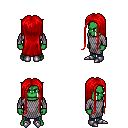
a pixel art fantasy rpg character, male body template, orc, green skin, chain mail, magenta pants, red extra-long hairstyle, metal boots, four views (front, back, left, right), 2x2 character sprite sheet, small pixel art, hard edges, no anti-aliasing